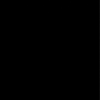
Label: dusty